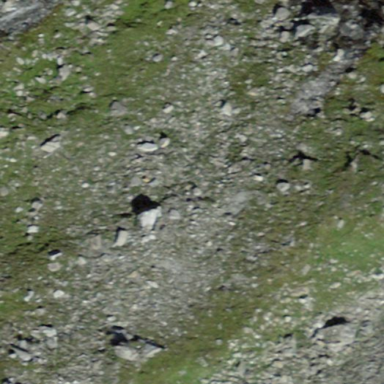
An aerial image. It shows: Natural scree.